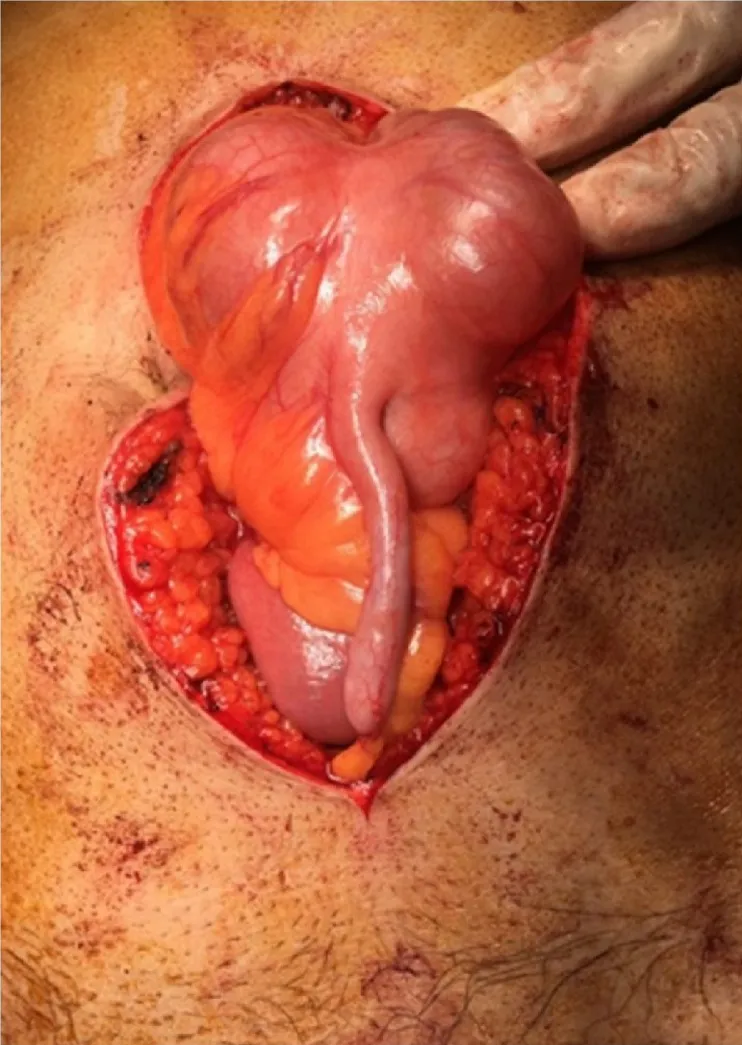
Abnormal position of cecum and appendix.
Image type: medical_photograph (other_medical_photograph)